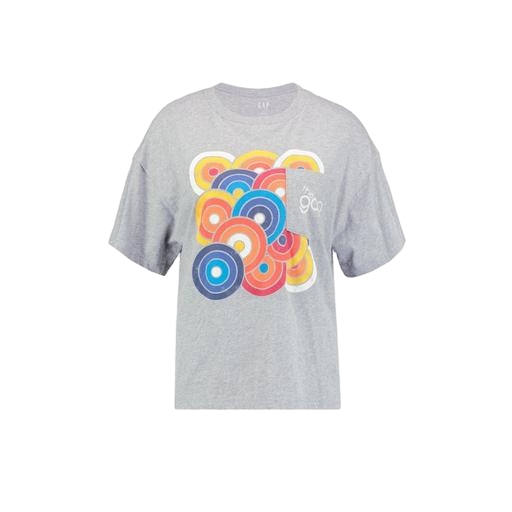
multicolor women’s ua studio oversized t, multicolor graphic t-shirt, multicolor icon graphic tee, white background